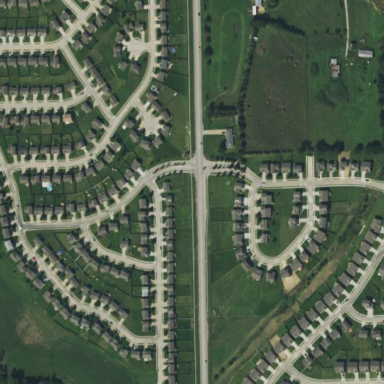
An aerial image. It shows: Residential area composed of single-family homes.